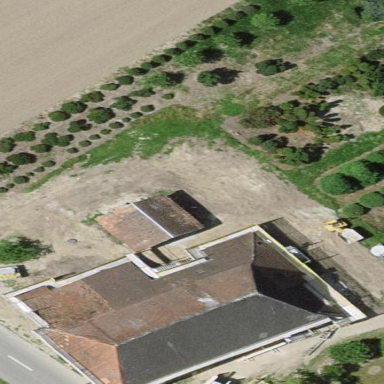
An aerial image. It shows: Farm building.